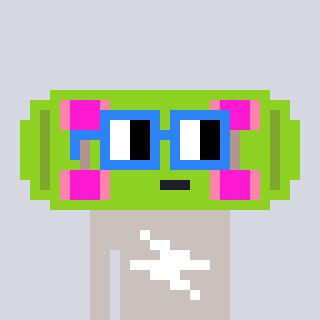
a pixel art character with square blue glasses, a skateboard-shaped head and a foggrey-colored body on a cool background